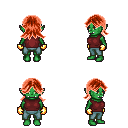
a pixel art fantasy rpg character, female body template, orc, green skin, maroon sleeveless shirt, teal pants, red loose hair, gold gloves, four views (front, back, left, right), 2x2 character sprite sheet, small pixel art, hard edges, no anti-aliasing